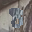
Label: 8